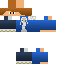
A male human skin with medium skin, wearing brown long hair dressed in a blue hoodie and blue pants, featuring a closed mouth.